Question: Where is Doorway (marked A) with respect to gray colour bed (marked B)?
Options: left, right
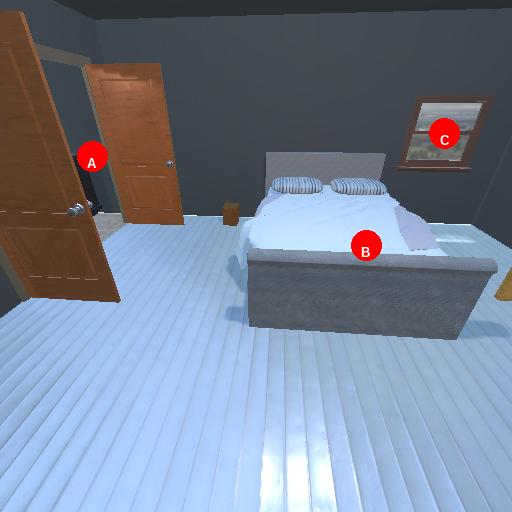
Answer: left